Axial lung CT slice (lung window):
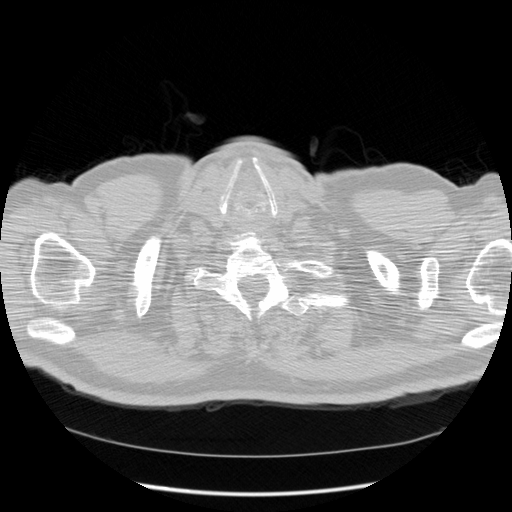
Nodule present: no